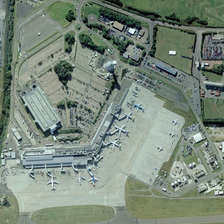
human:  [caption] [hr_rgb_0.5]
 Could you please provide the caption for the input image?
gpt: some planes are near a large building in an airport .

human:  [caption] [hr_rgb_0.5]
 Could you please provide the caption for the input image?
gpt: some planes are near a large building in an airport .

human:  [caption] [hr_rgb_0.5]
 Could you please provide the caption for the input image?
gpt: some planes are near a large building in an airport .

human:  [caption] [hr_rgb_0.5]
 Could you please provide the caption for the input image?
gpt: some planes are near a large building in an airport .

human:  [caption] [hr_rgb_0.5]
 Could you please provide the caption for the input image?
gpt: some planes are near a large building in an airport .